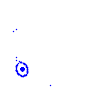
Particle: electron